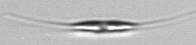
Label: Cylindrotheca